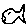
Label: fish